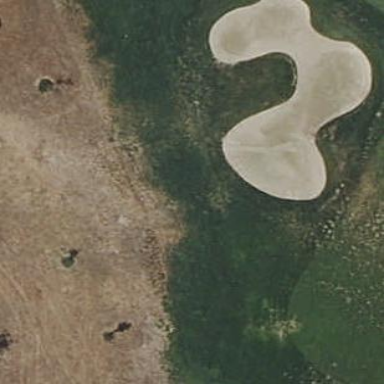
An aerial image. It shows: Sandy area is golf bunker.